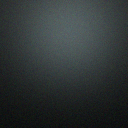
Screen state: off